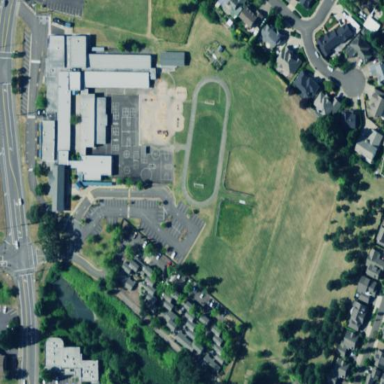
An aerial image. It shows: School.